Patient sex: M
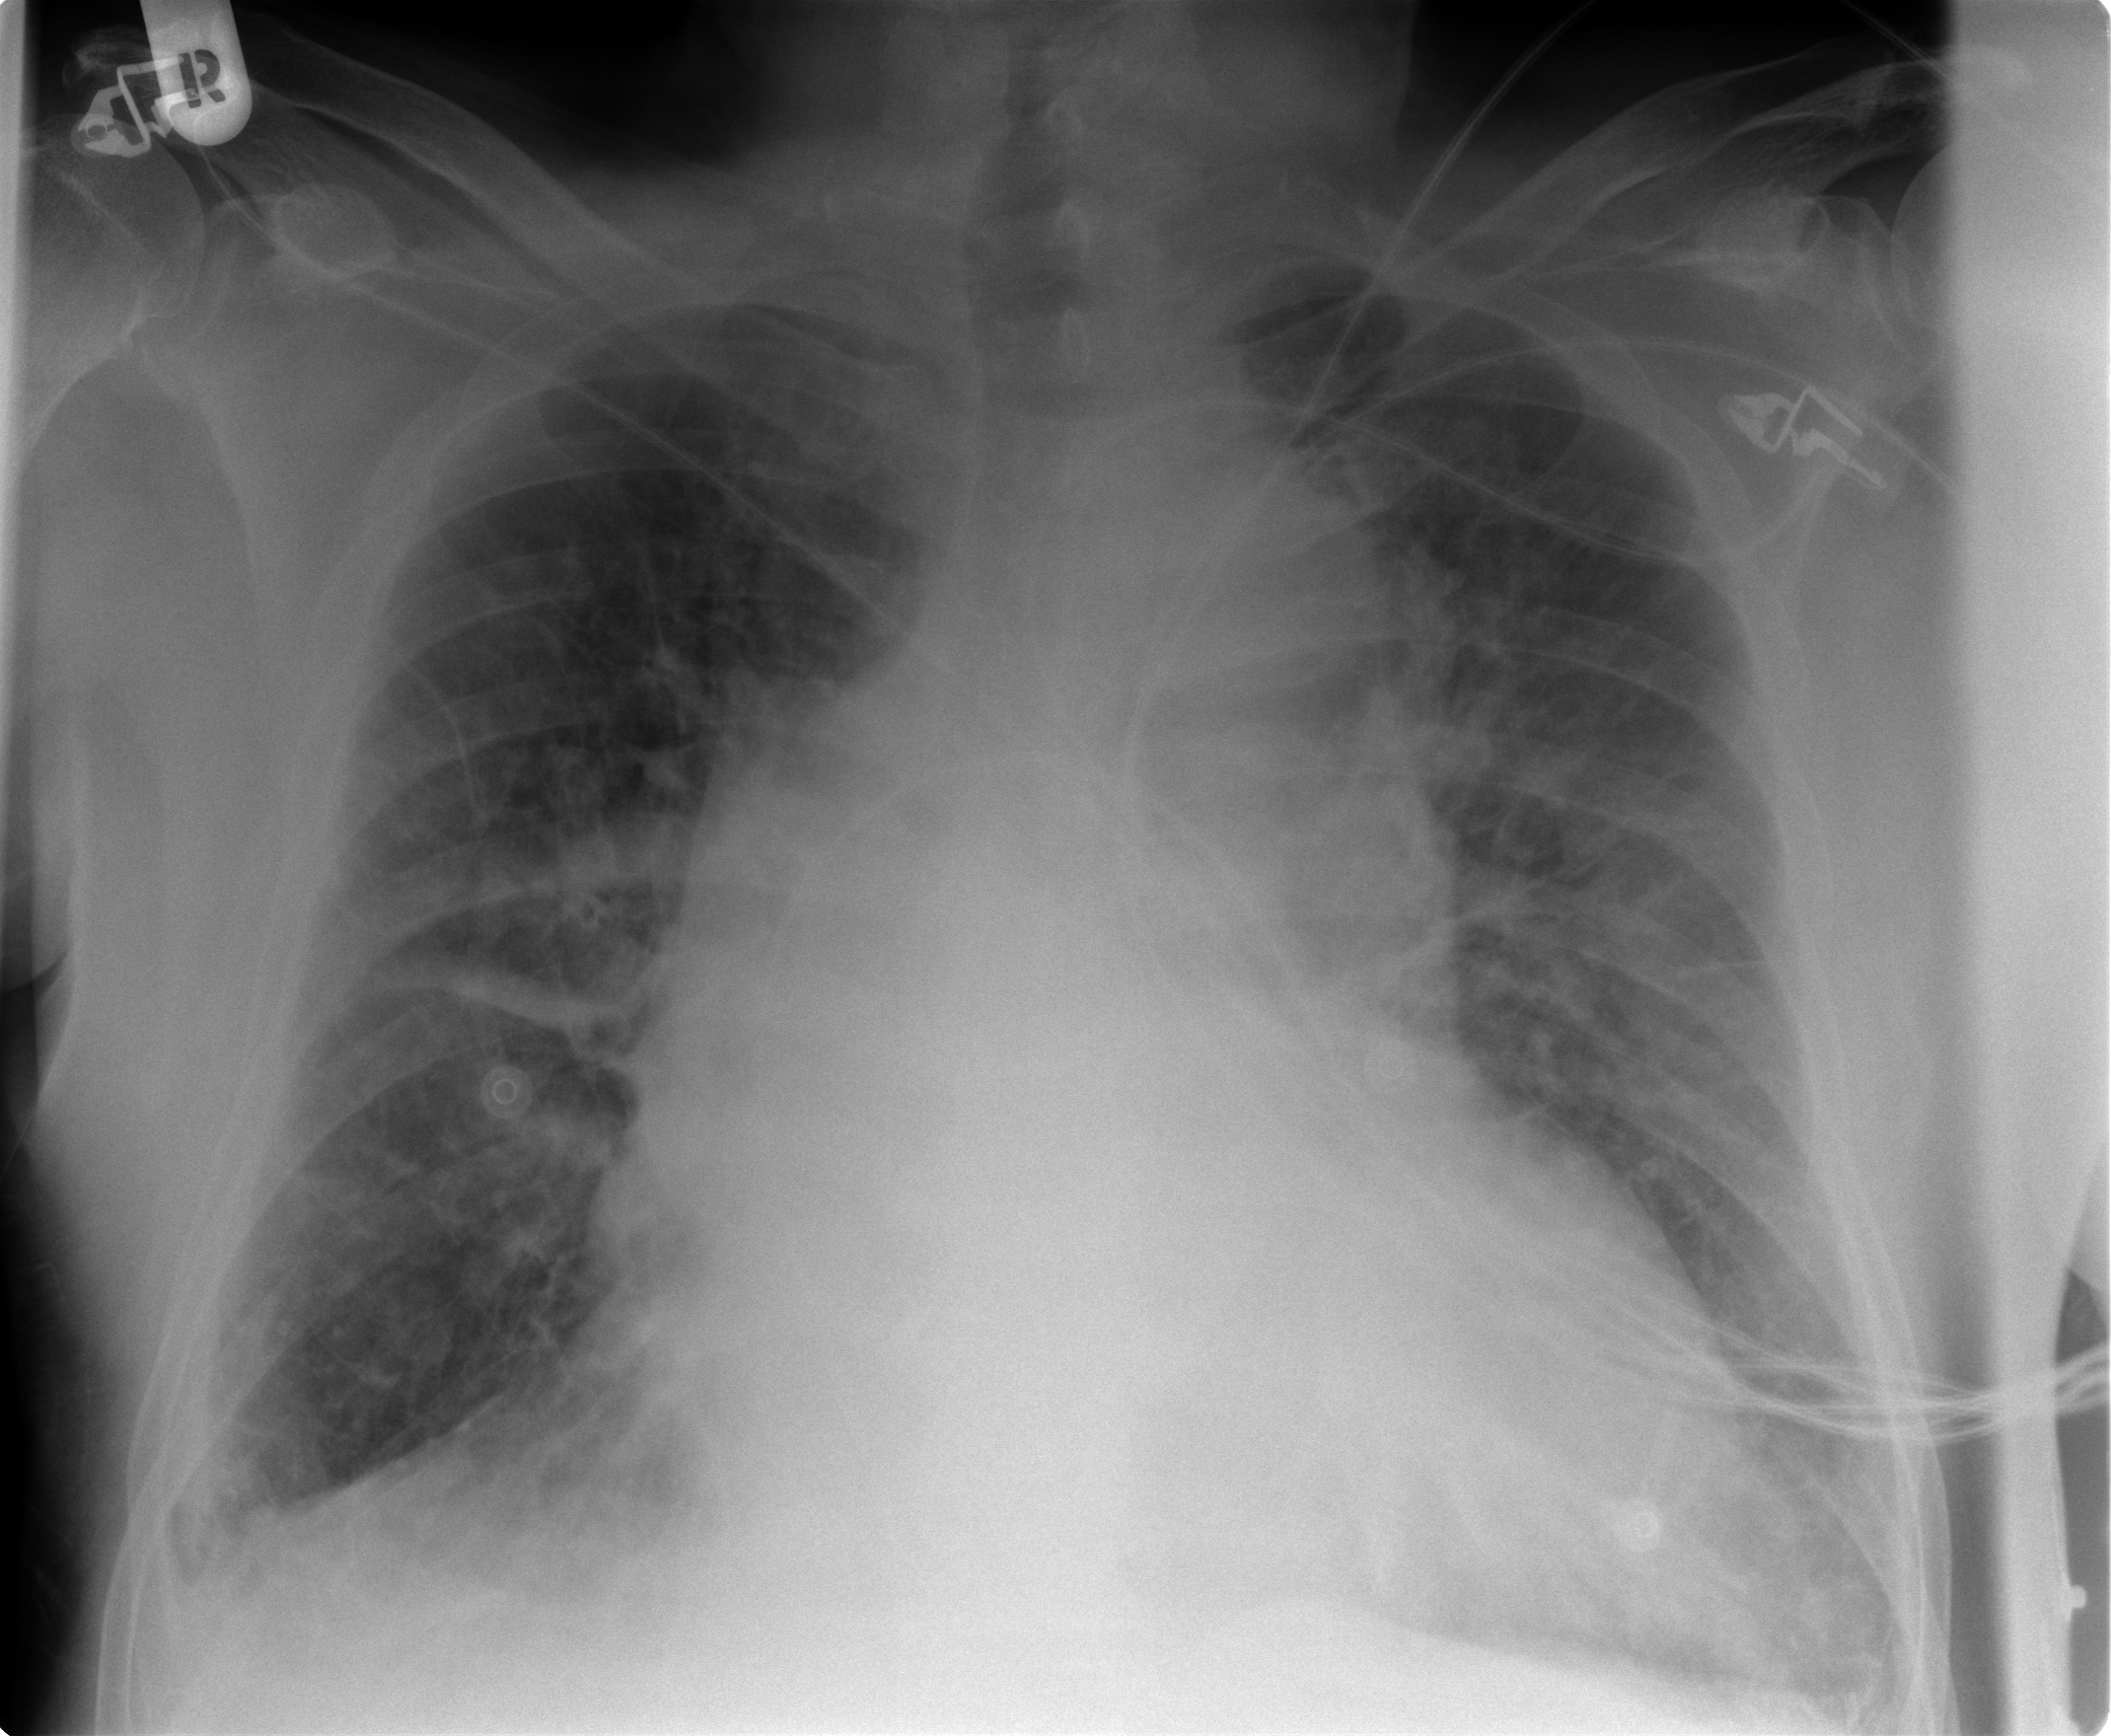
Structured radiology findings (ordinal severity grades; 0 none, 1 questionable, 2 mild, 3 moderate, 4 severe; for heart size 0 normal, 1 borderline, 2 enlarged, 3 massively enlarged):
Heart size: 3
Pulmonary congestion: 2
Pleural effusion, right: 1
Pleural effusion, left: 0
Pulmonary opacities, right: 2
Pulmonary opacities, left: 1
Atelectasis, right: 2
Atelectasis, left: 2